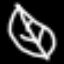
Label: leaf